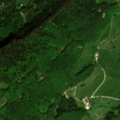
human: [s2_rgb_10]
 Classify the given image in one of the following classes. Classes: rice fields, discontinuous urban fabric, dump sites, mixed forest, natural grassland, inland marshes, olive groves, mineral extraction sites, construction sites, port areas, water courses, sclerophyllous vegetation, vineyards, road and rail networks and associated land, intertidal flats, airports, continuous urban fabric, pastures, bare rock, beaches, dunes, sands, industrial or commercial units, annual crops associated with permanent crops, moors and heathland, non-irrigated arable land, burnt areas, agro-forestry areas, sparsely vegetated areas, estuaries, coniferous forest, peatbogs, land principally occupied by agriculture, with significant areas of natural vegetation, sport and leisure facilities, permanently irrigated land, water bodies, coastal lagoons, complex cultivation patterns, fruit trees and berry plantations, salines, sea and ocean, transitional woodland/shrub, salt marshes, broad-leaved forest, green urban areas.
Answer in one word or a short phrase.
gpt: pastures, broad-leaved forest, mixed forest